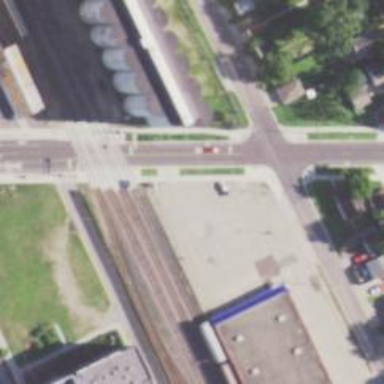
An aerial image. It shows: Railway crossing.